Question: I am working on a project and set the background of the application to white by doing the following:
'''
<!-- Application theme. -->
<style name="AppTheme" parent="AppBaseTheme">
<!-- All customizations that are NOT specific to a particular API-level can go here. -->
<item name="android:actionBarStyle">@style/MyActionBar</item>
<item name="android:actionBarSize">140dp</item>
<item name="android:background">#ffffff</item>
</style>
'''
This works a charm however the problem is that the toast messages are now being displayed with a white background. The strange thing is that I integrated a splash screen into the project and when the user logs in the toast message is displayed normally.
It is really strange and would appreciate any help on the issue.
EDIT: ADDED SCREENSHOT SHOWING ISSUE. The screenshot is taken just as the initial toast (with unwanted effect) is fading out and the new one (with default) is fading in.

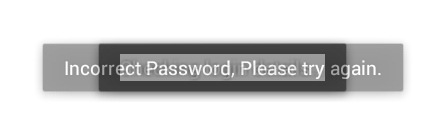
Answer: I resolved the issue. The reason for the change in the Toast background color was due to the way I was passing in the context of the View object it was contained inside.
The following line of code would cause the background color to change to the unwanted white color:
'''
Toast.makeText(v.getContext(), "Checking login details...", Toast.LENGTH_SHORT).show();
'''
This line of code would return the Toast to the default system style:
'''
Toast.makeText(getApplicationContext(), "Checking login details...", Toast.LENGTH_SHORT).show();
'''
I am not sure if there is a huge problem with fixing it like this as I am only learning. If anyone can see a problem please share. It seems to be working just fine though.